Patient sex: M
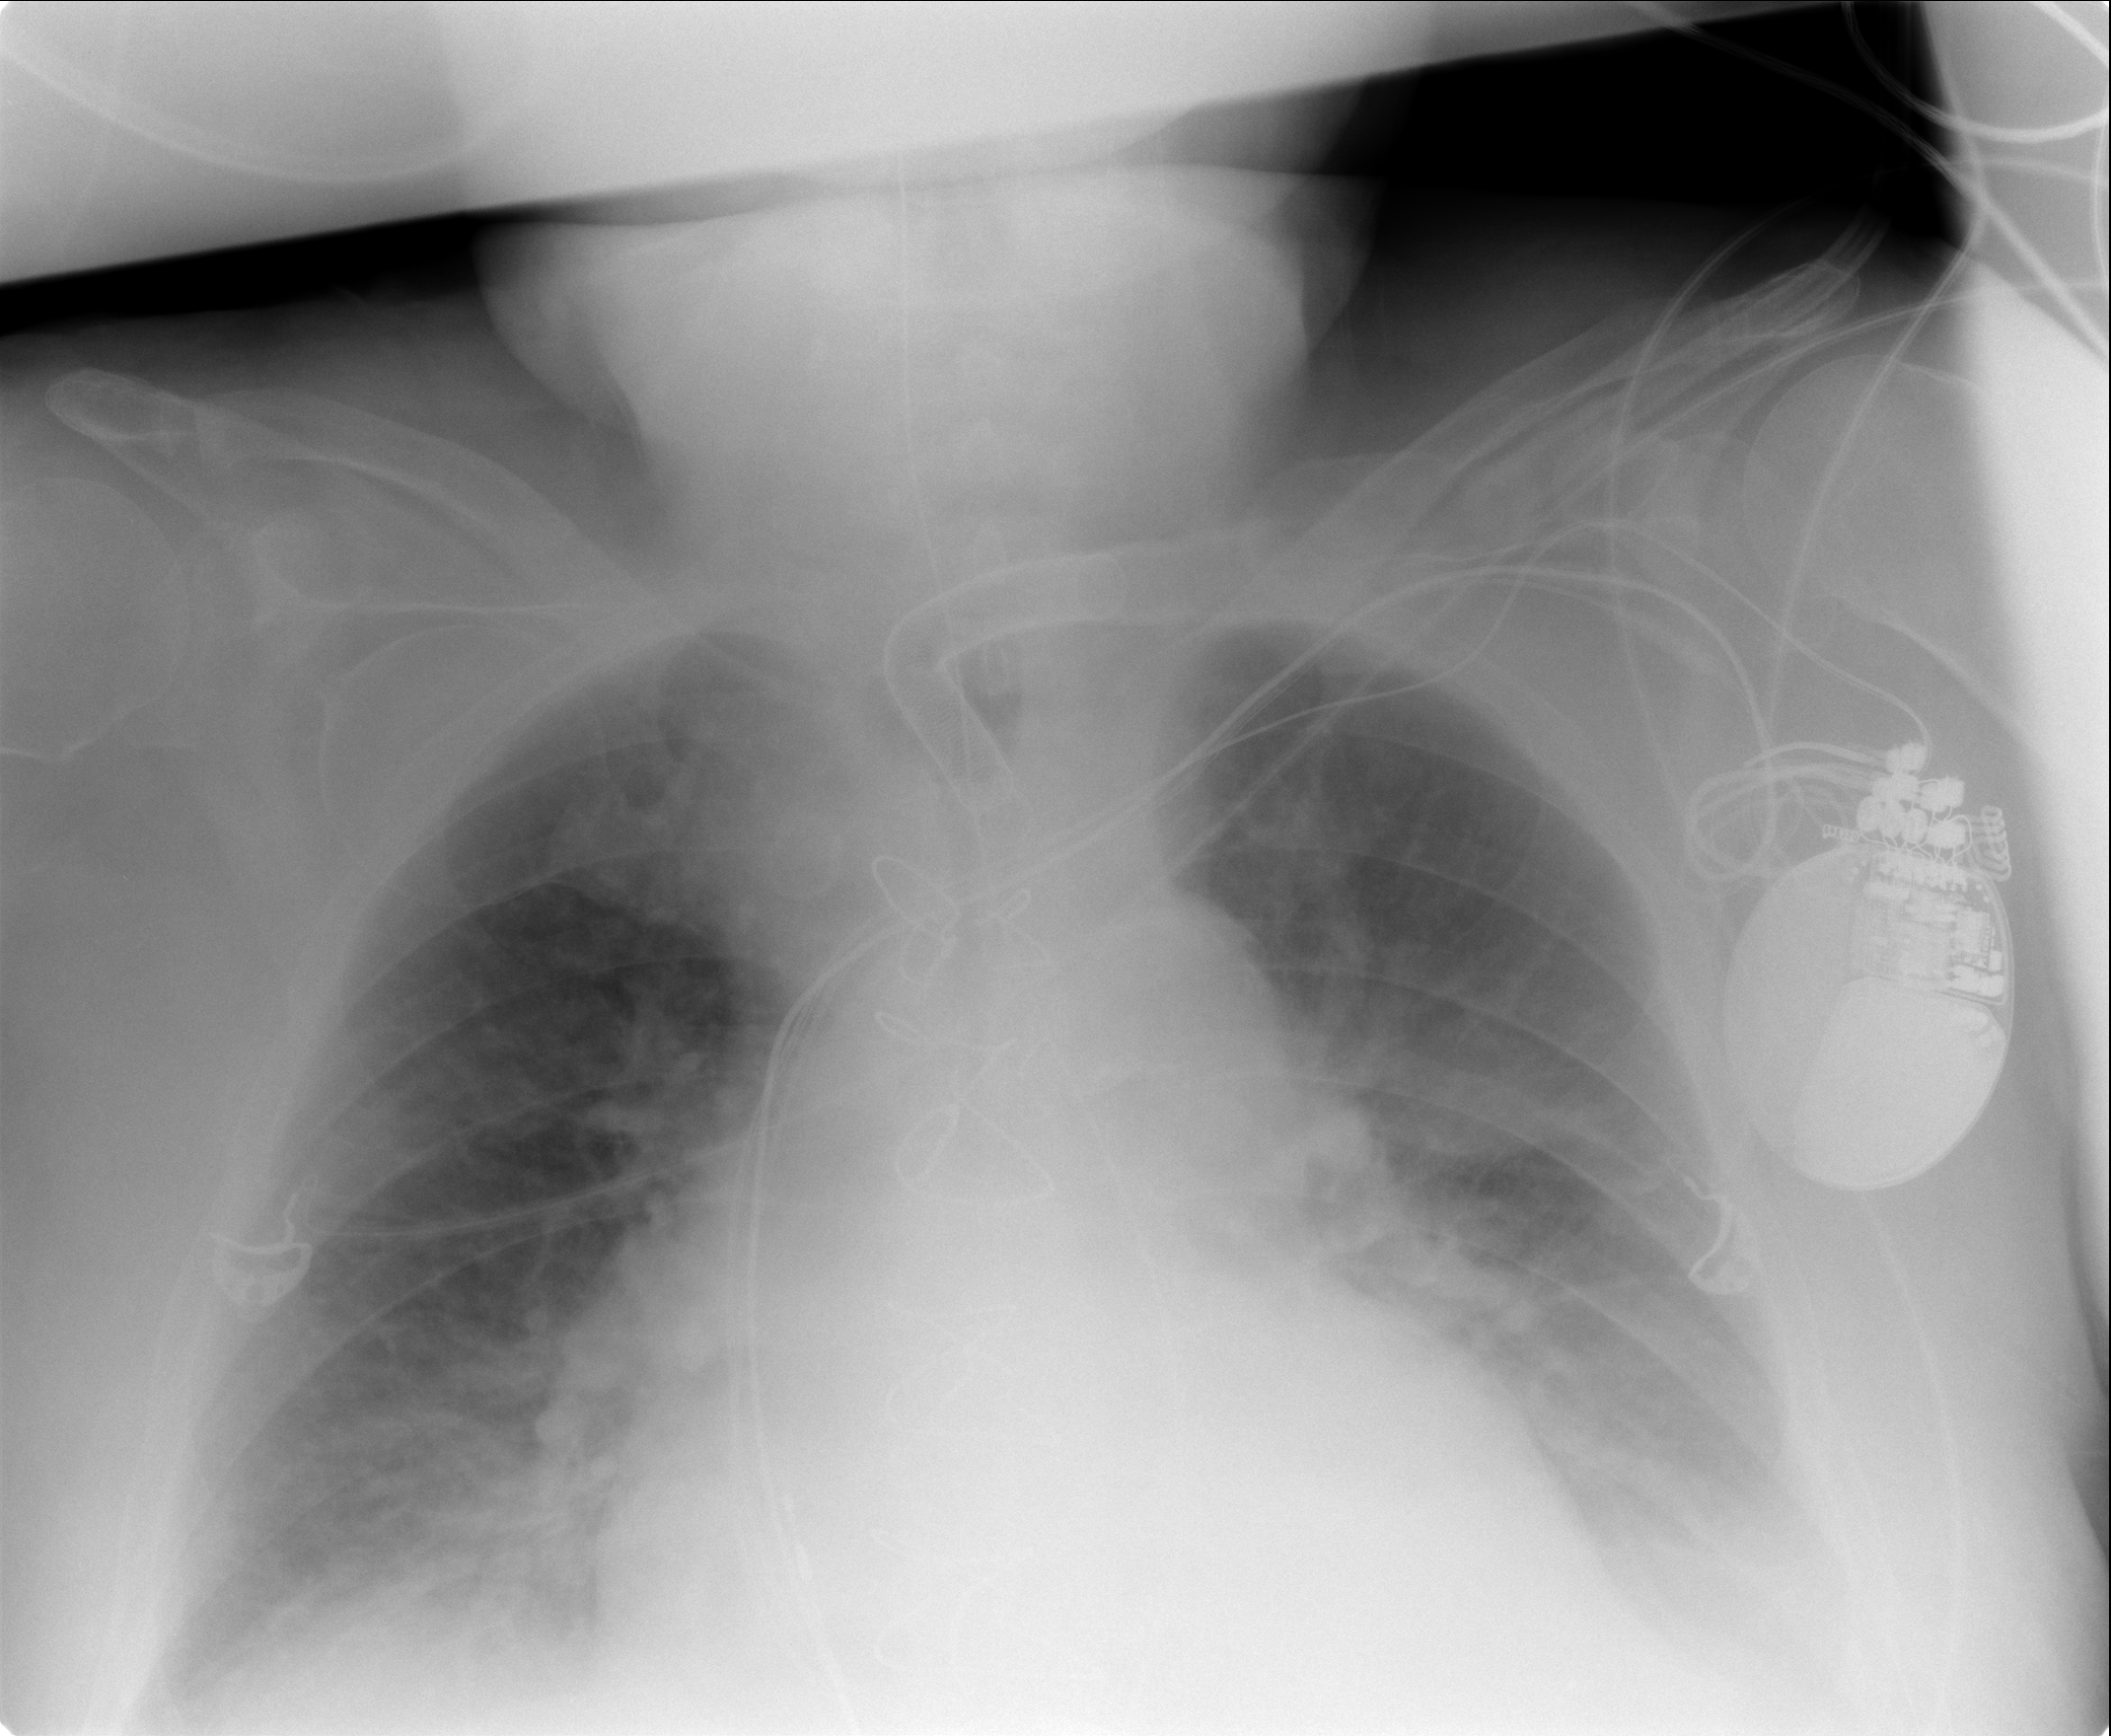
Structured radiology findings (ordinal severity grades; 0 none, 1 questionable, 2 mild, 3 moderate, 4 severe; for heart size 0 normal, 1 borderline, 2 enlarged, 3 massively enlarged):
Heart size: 2
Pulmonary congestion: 2
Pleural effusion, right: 2
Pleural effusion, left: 2
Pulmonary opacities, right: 2
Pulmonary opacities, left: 2
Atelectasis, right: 3
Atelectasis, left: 3